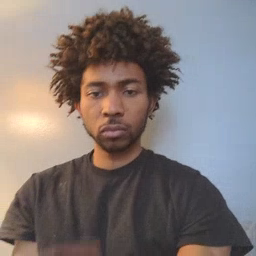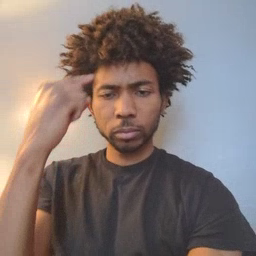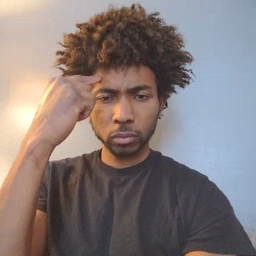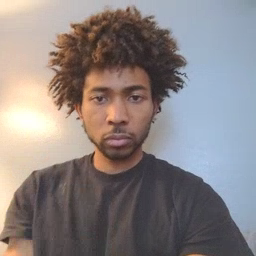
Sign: think